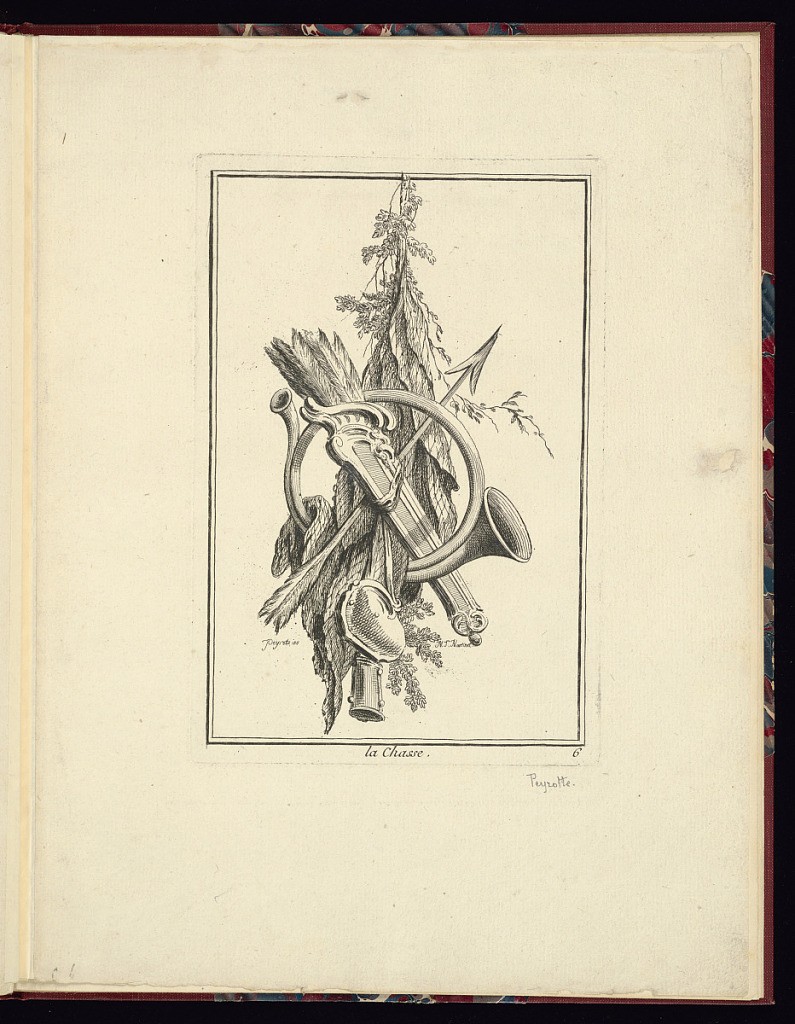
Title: La Chasse
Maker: Alexis Peyrotte, French, 1699–1769
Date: mid- 18th–late 18th century
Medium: Etching on laid paper
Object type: Print
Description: Within a double-lined frame, an ornamental trophy representing hunting, with a net, a horn, arrow, quiver with arrows, and powder flask hanging from a cord or textile, intertwined with foliate branches. The plate is titled, signed, and numbered.